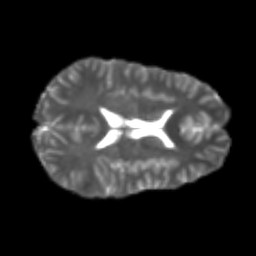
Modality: T2w
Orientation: axial
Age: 23
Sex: female
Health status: healthy
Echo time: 0.074 s